Question: I want to use 'OpenFileDialog' as selecting file with expression( or *.zip) On
Do I have to override 'OpenFileDialog' ? if then, please give me a tip about it.
At now, If I put file name as and click 'open' , the OpenFileDialog doesn't return anything.
Sorry about my poor English.

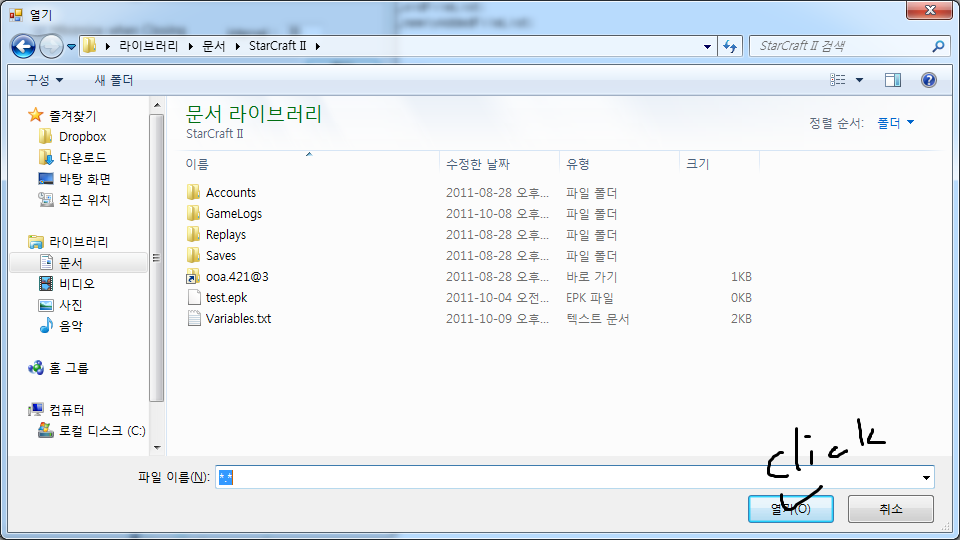
Answer: You can't do what you want with 'OpenFileDialog'. It wraps up the common Windows component which has special treatment for file names that contain wildcards. Those are interpreted as filters for the file list view.